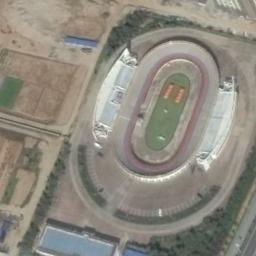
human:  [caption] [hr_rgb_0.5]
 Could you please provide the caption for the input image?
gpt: The stadium is on the bare land next to some trees .

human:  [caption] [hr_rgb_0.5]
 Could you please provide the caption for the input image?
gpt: This rectangular stadium has dense residential areas on one side .

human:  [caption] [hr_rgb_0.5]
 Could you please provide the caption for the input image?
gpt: Bare land and sparse vegetation around the oval gymnasium .

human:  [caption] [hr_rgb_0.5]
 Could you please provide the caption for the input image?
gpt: There are several buildings beside the stadium .

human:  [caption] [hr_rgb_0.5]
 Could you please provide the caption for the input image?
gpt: There are empty land around the stadium .